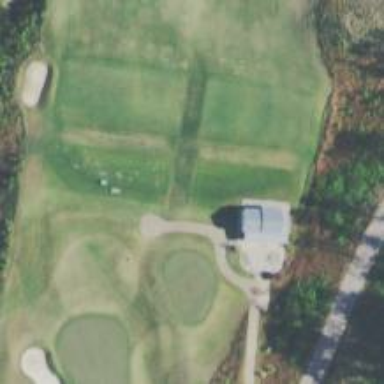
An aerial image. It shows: Service road used as golf cart path.